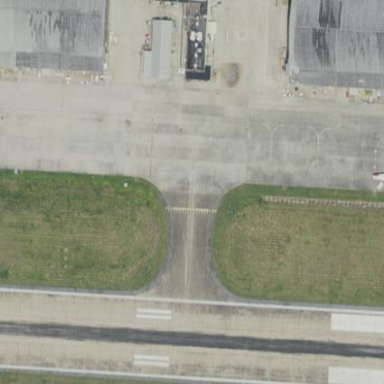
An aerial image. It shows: Apron at the airport.